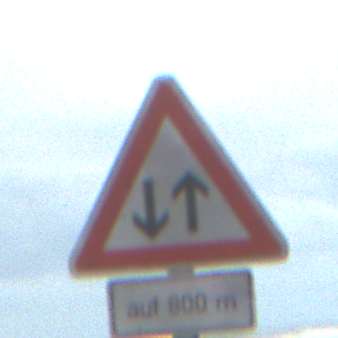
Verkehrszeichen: Gegenverkehr
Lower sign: LaengeEinerStrecke5
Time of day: Midday
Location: Roofed (Beach)
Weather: Overcast
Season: NotSpecified
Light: Natural